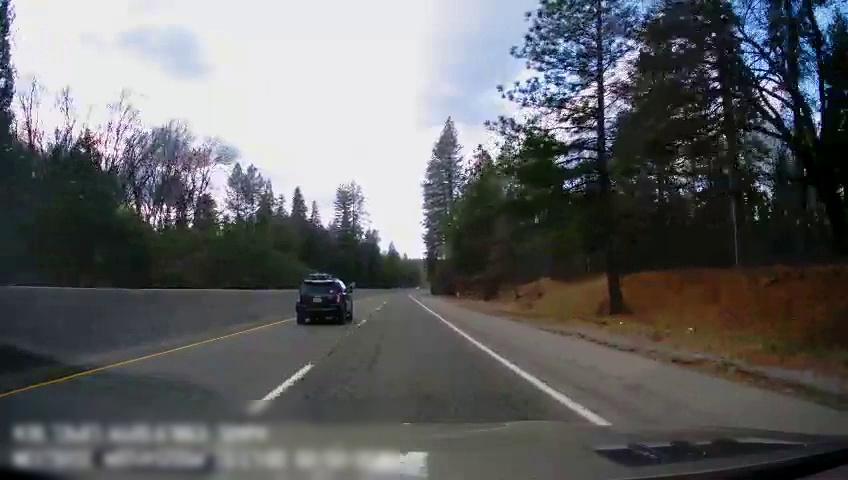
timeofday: Day
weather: Cloudy
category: Drivable Space
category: Vehicles | SUV
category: Lanes | Alternate Lane
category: Lanes | Current Lane
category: Lanes | Current Lane